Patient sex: F
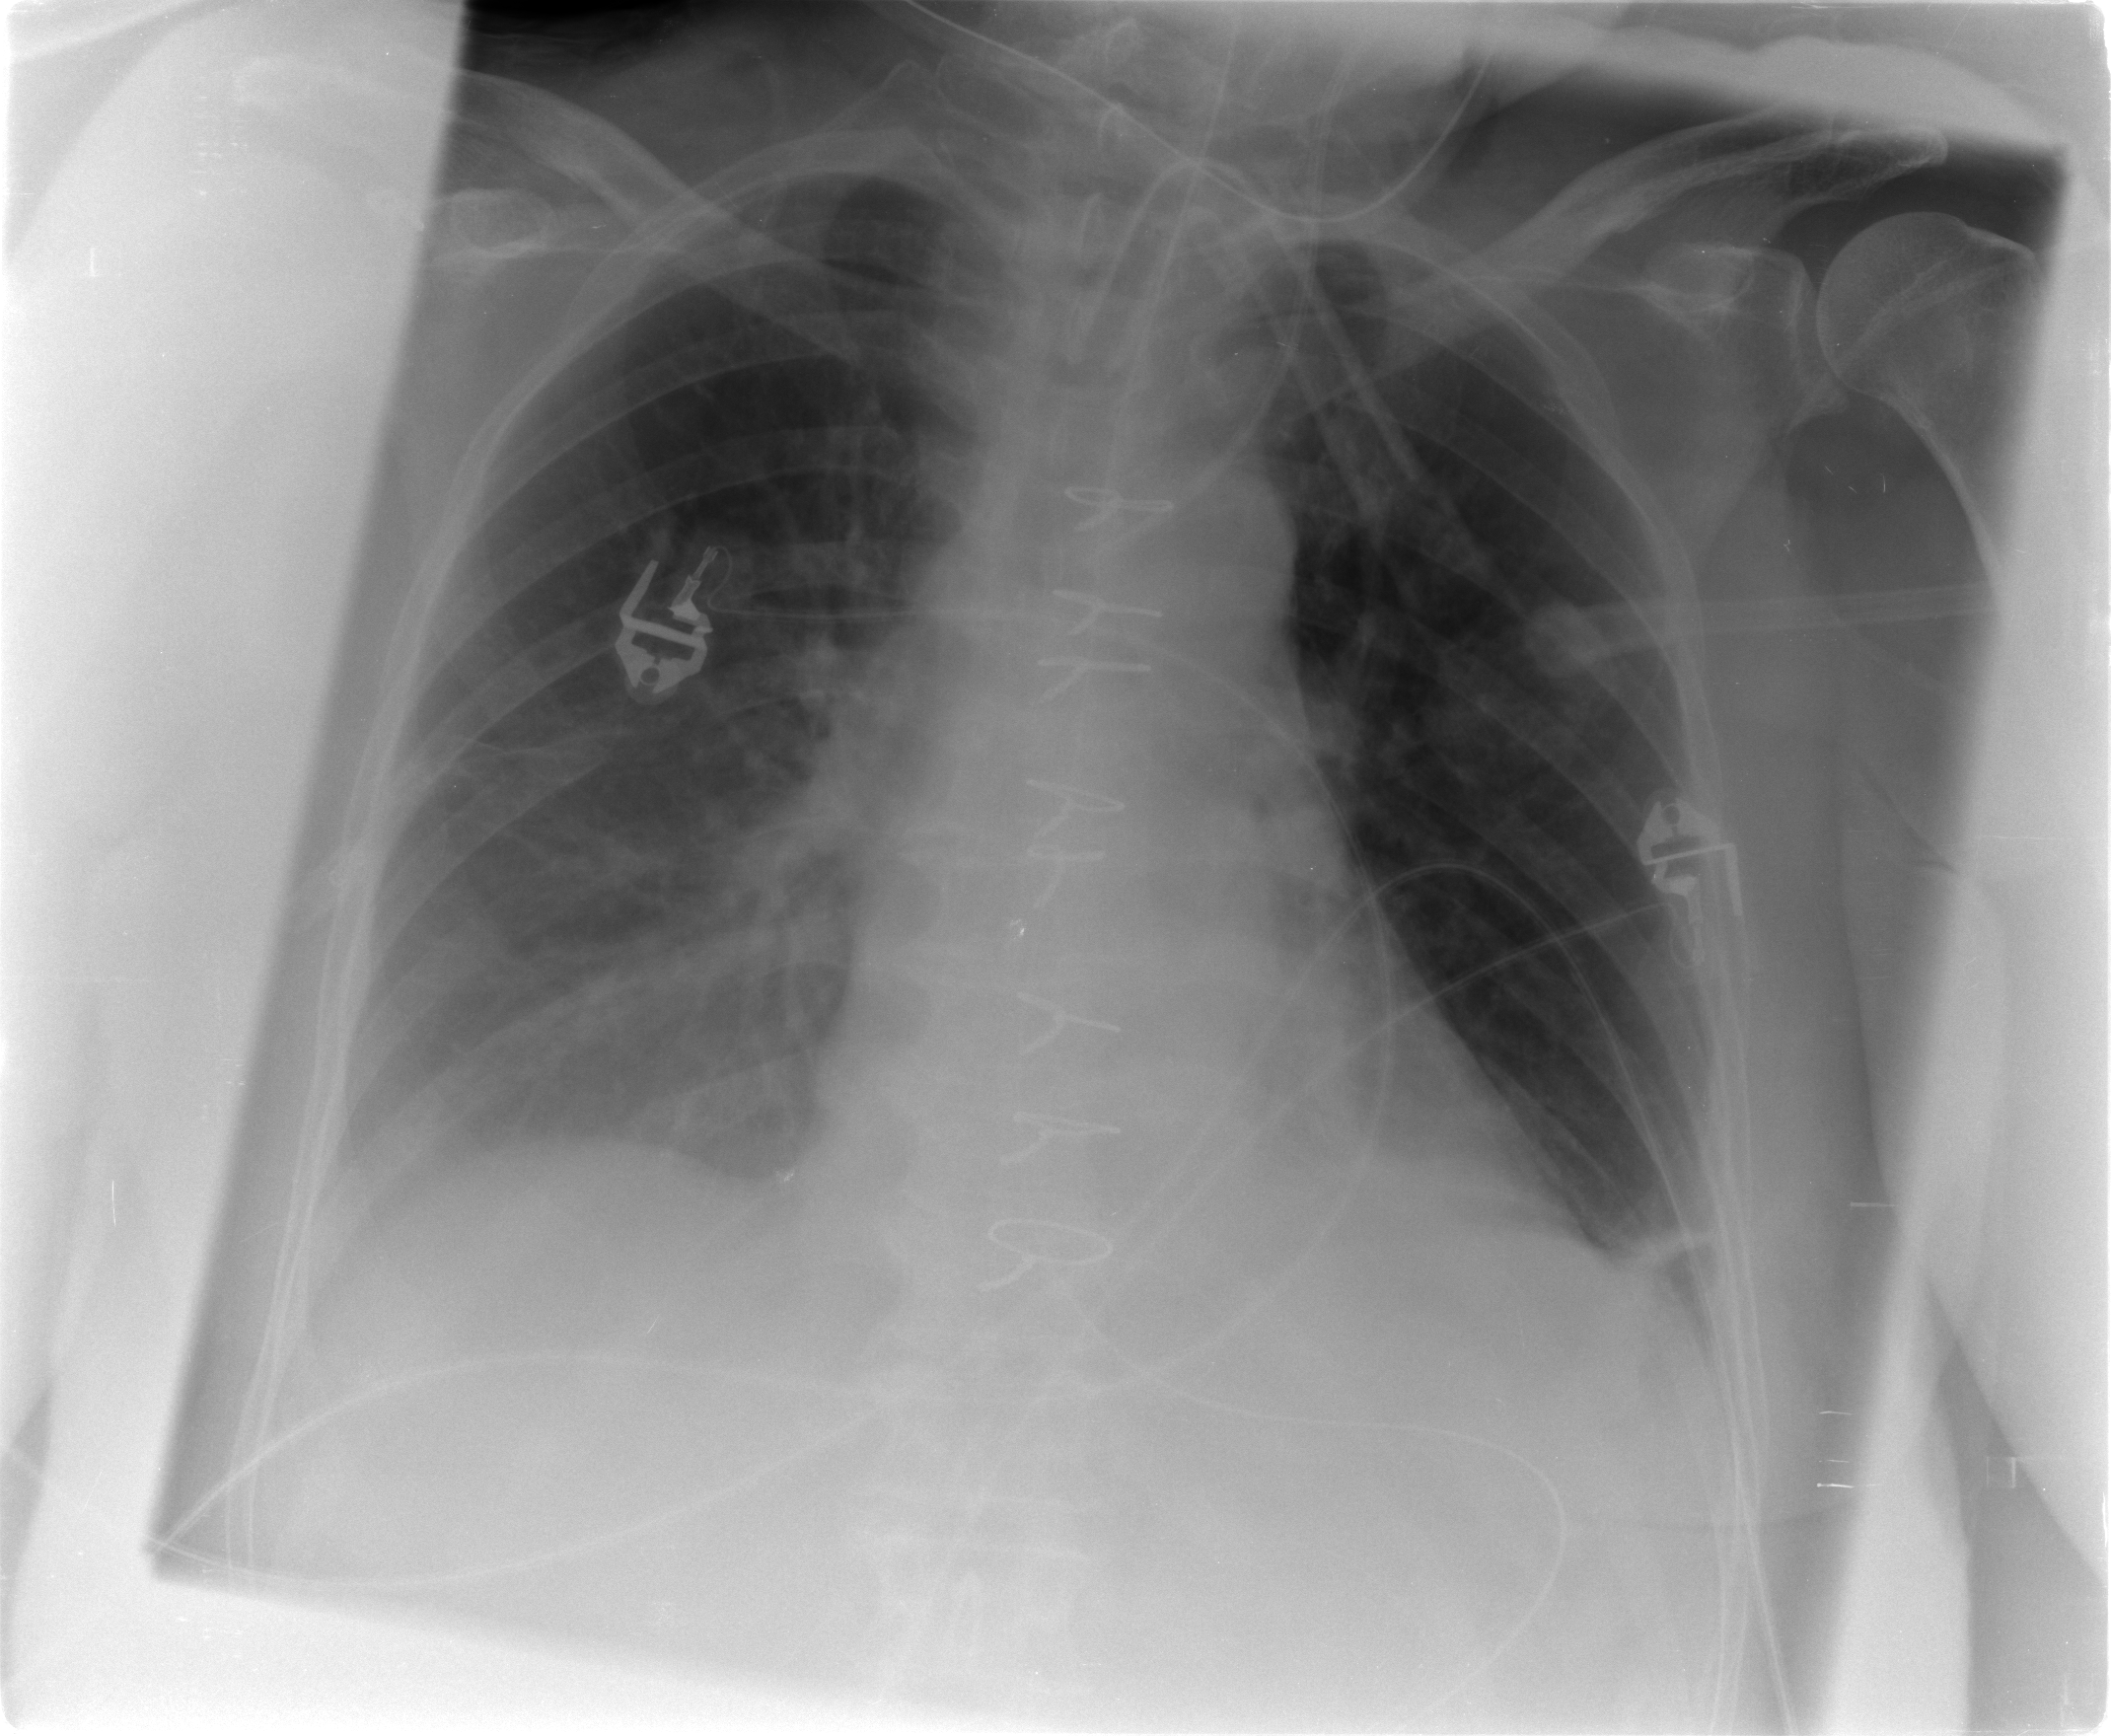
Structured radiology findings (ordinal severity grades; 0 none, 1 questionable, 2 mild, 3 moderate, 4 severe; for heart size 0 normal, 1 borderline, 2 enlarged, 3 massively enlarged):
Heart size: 1
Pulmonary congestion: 0
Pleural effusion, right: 1
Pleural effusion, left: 0
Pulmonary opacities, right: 0
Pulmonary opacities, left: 0
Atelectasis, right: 1
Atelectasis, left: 1